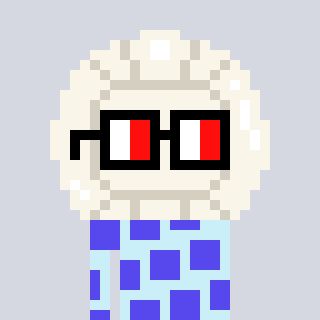
a pixel art character with square glasses with black frames and red eyes, a volleyball-shaped head and a cold-colored body on a cool background